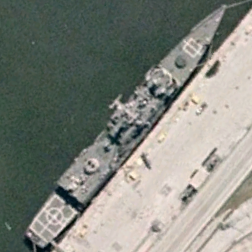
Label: cruiser